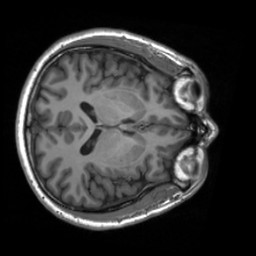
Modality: T1w
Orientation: axial
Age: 30
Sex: male
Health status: ill
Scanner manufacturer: siemens
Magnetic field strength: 3 T
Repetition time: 2.3 s
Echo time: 0.00201 s